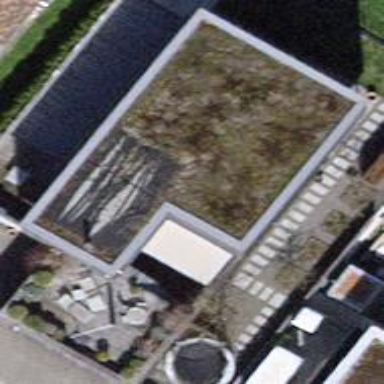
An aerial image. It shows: Building.